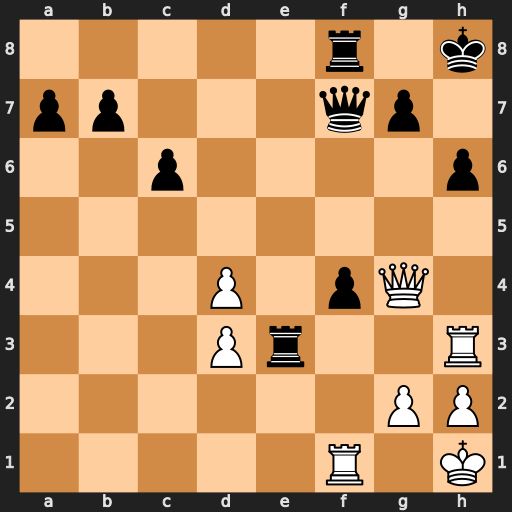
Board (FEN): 5r1k/pp3qp1/2p4p/8/3P1pQ1/3Pr2R/6PP/5R1K
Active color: w
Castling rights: -
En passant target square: -
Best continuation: Rxe3 fxe3 Rxf7